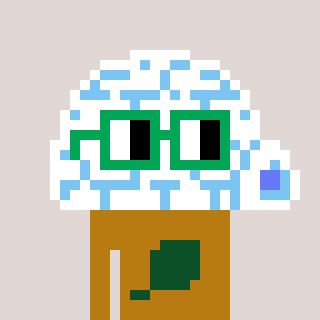
a pixel art character with square green glasses, a igloo-shaped head and a gold-colored body on a warm background